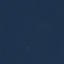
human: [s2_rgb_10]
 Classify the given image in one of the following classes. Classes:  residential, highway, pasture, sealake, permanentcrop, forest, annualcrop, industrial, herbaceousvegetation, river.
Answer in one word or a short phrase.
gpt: SeaLake